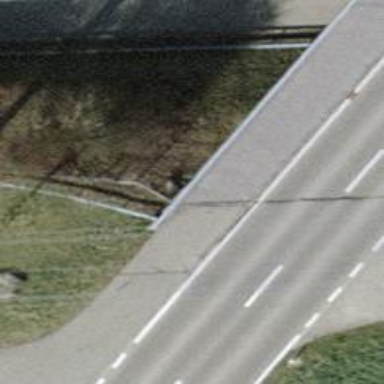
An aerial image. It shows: Asphalt cycleway.